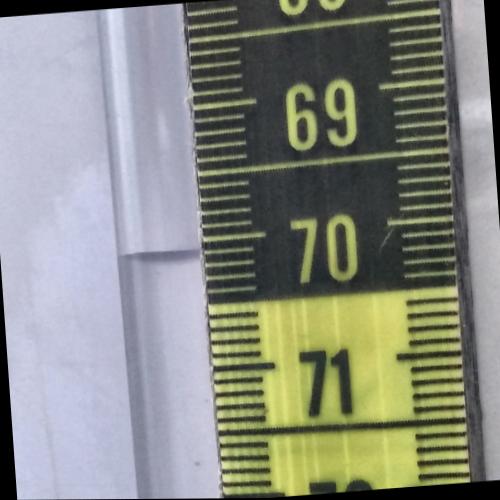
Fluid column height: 70.1 cm